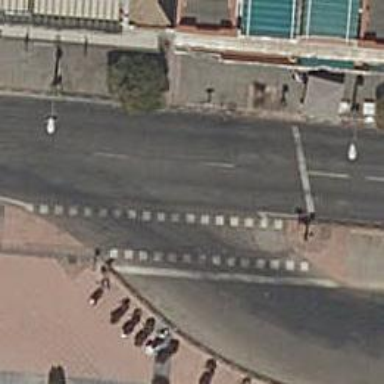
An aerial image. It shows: Road with traffic signals controlling the flow of traffic.